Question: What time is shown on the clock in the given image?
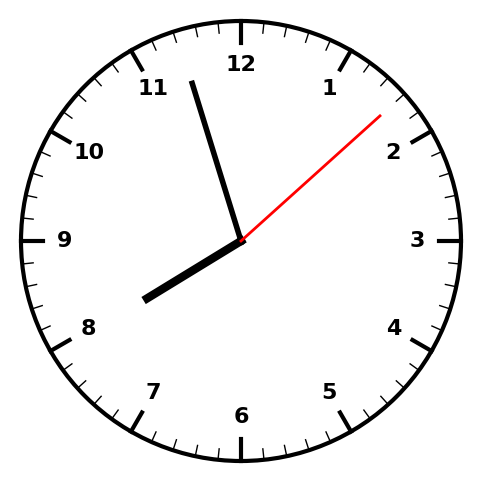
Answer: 07:57:08